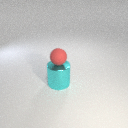
small red rubber sphere above large cyan metal cylinder